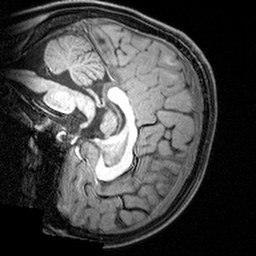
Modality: T1w
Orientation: sagittal
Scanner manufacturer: siemens
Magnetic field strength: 3 T
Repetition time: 1.9 s
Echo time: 0.00397 s